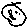
Label: cat